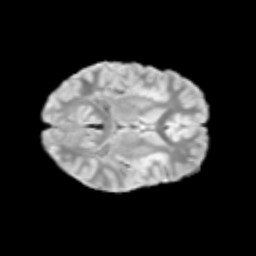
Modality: T2w
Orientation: axial
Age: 9
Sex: male
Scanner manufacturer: siemens
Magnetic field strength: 3 T
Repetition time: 3.8 s
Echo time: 0.07 s